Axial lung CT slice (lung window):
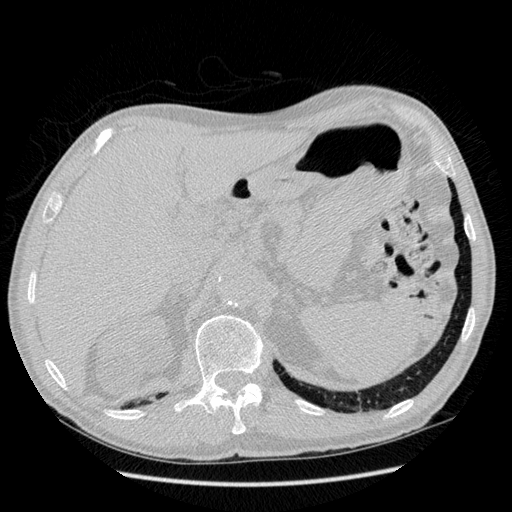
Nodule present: no